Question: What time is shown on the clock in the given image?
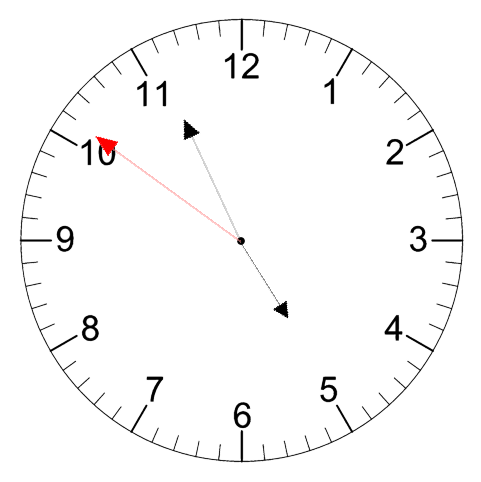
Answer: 04:55:51